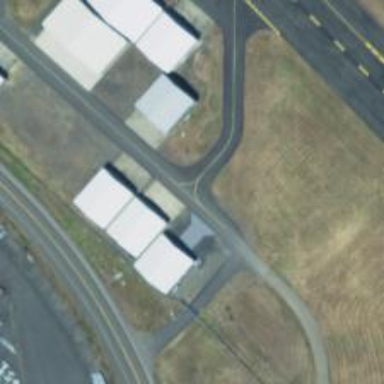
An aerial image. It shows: Image of taxiway at airport.